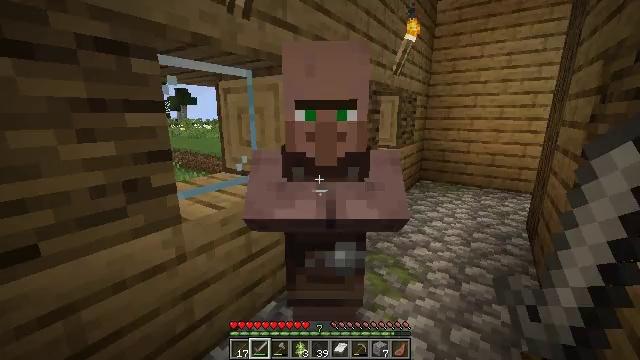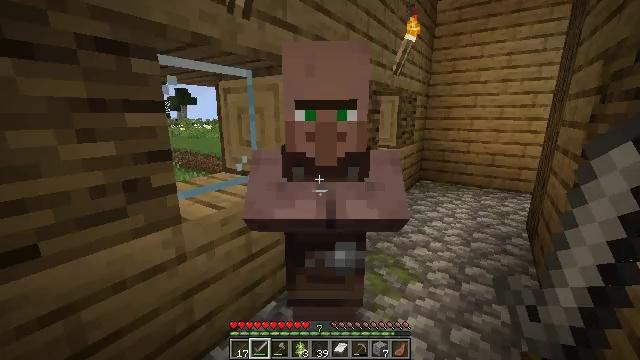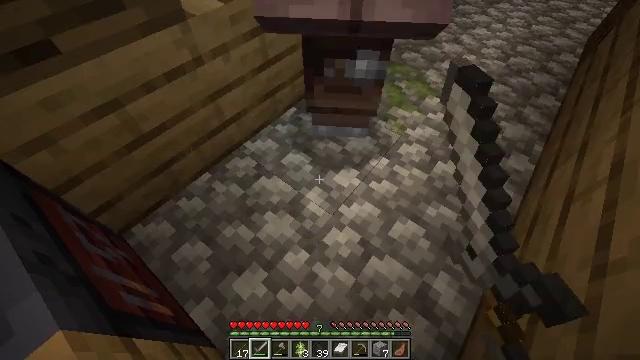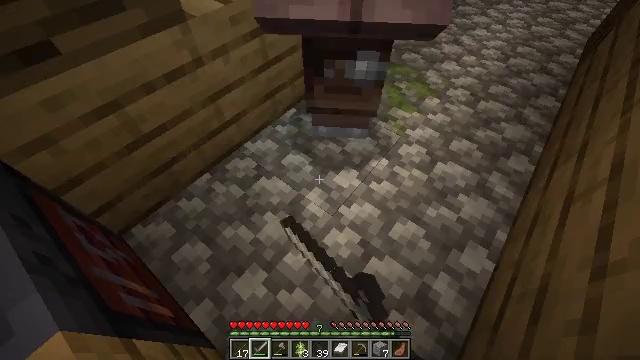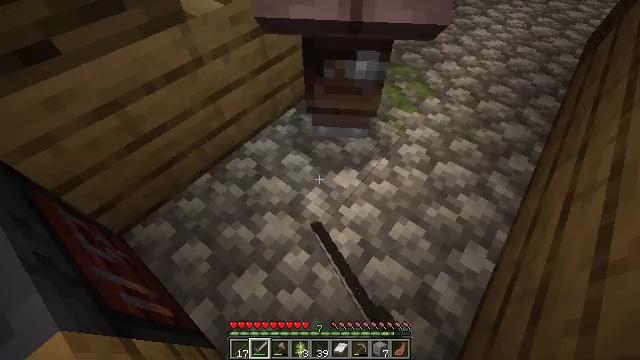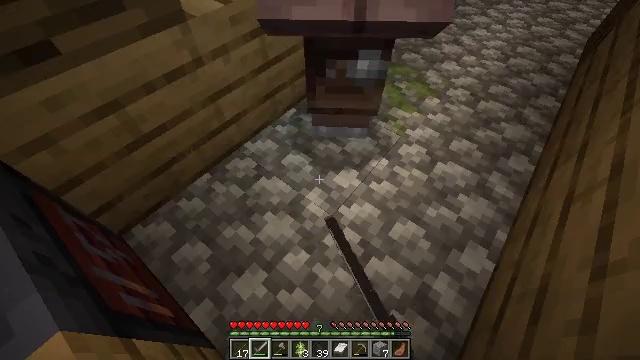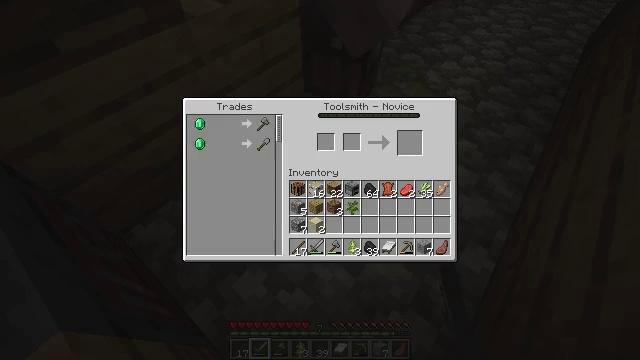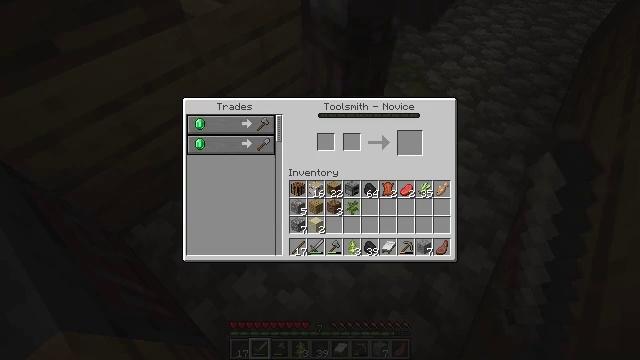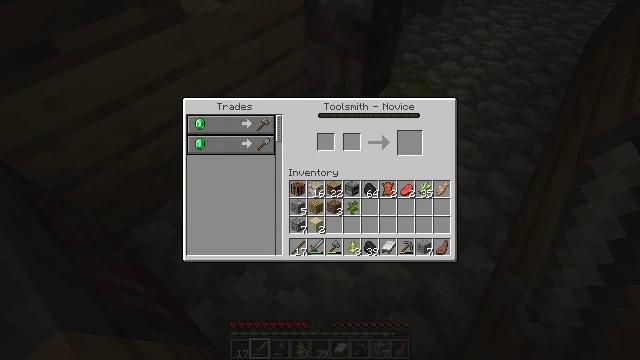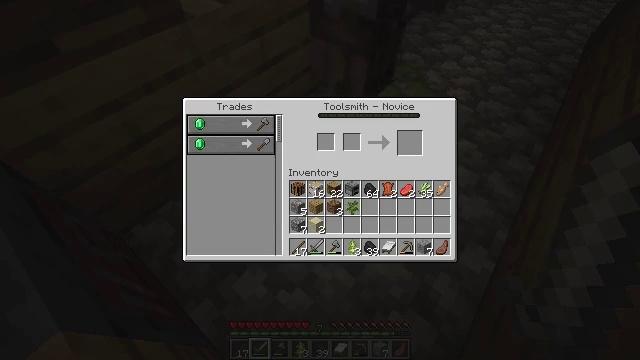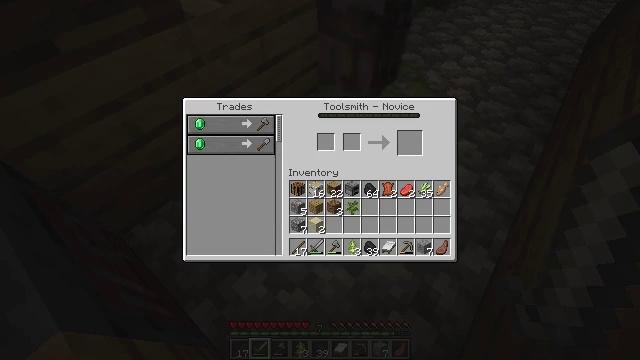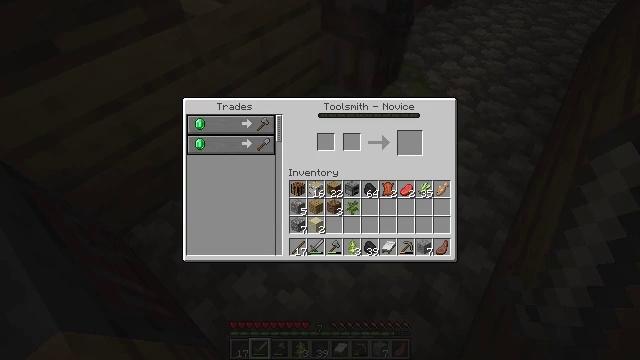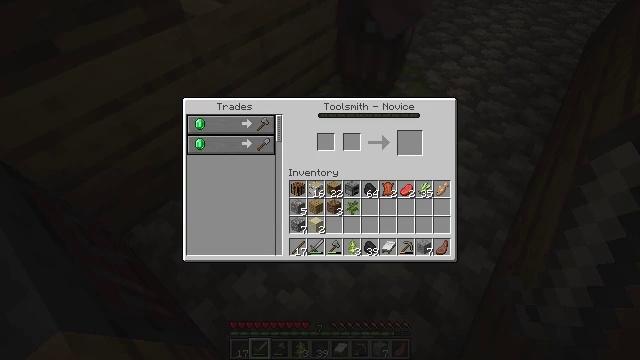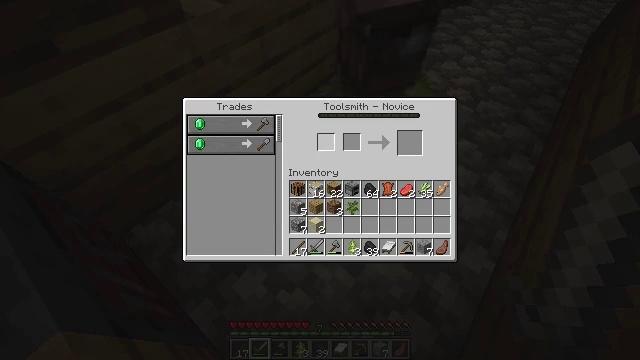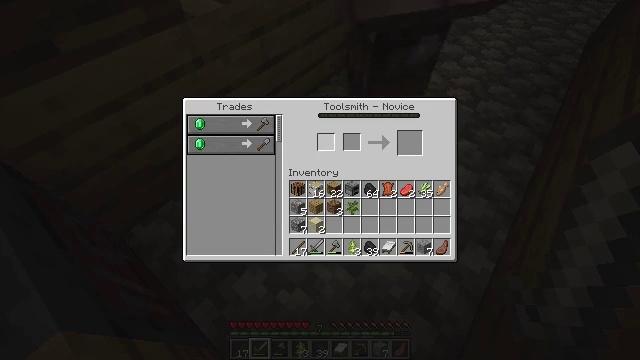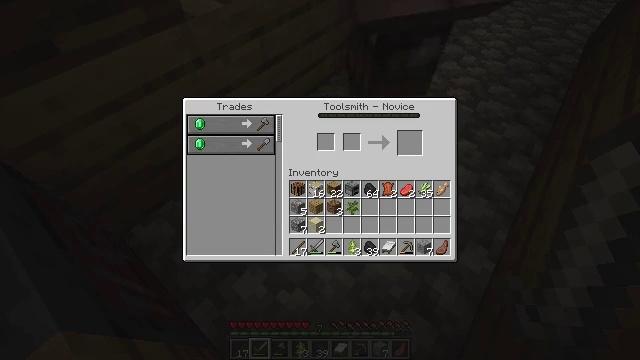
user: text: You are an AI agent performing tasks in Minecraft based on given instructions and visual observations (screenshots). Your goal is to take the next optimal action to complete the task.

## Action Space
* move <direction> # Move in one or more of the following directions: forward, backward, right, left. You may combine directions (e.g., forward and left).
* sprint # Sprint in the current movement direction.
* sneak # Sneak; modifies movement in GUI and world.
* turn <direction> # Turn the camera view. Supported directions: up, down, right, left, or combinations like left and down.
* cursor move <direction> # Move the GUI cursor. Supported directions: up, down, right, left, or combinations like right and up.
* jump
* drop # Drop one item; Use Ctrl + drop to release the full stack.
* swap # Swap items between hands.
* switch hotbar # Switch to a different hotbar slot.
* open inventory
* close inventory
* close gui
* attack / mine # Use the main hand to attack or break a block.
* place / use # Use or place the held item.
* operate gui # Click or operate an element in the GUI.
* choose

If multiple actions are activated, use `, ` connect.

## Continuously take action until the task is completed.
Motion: motion action
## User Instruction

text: Remove the tall grass to clear the area.
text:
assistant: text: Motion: use / place
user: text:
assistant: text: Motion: turn left and down
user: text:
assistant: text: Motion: no_op
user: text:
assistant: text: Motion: no_op
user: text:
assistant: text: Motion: no_op
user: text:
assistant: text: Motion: open gui
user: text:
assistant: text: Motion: cursor move up
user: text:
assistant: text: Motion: cursor move up
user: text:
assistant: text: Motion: no_op
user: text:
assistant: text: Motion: no_op
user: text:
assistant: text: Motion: no_op
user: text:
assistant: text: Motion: no_op
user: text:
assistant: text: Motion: cursor move up
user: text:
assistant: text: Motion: cursor move up
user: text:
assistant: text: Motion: cursor move up
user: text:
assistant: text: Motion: no_op
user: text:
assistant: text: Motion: no_op
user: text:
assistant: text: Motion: no_op
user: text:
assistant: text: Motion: no_op
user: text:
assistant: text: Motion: no_op
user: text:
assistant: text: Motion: no_op
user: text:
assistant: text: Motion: no_op
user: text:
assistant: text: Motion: no_op
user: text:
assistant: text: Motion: no_op
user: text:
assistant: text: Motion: no_op
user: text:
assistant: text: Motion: no_op
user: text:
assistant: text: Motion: cursor move left and up
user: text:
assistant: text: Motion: cursor move left
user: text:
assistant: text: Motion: no_op
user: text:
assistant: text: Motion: no_op